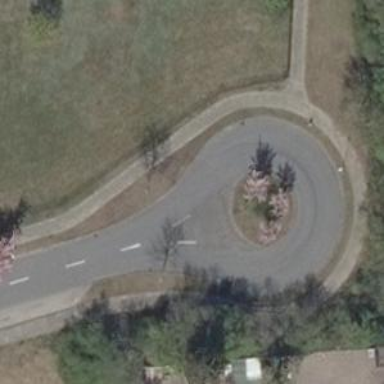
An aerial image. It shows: Turning loop on the road.